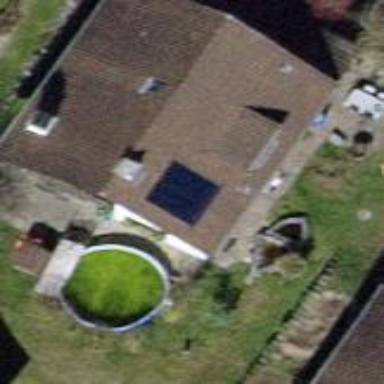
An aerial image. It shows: Gabled roof house.